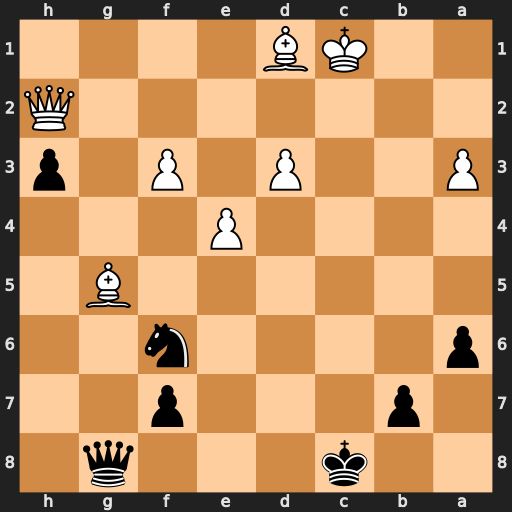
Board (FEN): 2k3q1/1p3p2/p4n2/6B1/4P3/P2P1P1p/7Q/2KB4
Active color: b
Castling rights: -
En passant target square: -
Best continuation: Qxg5+ Kb1 Qg2